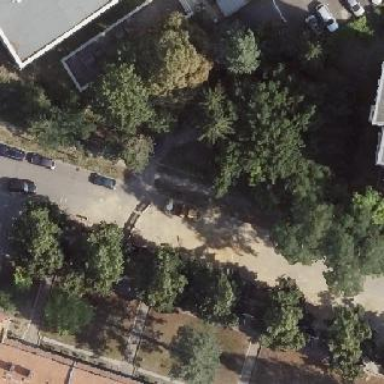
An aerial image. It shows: Parking area with surface.